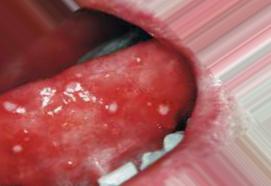
Condition: Mouth Ulcer